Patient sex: M
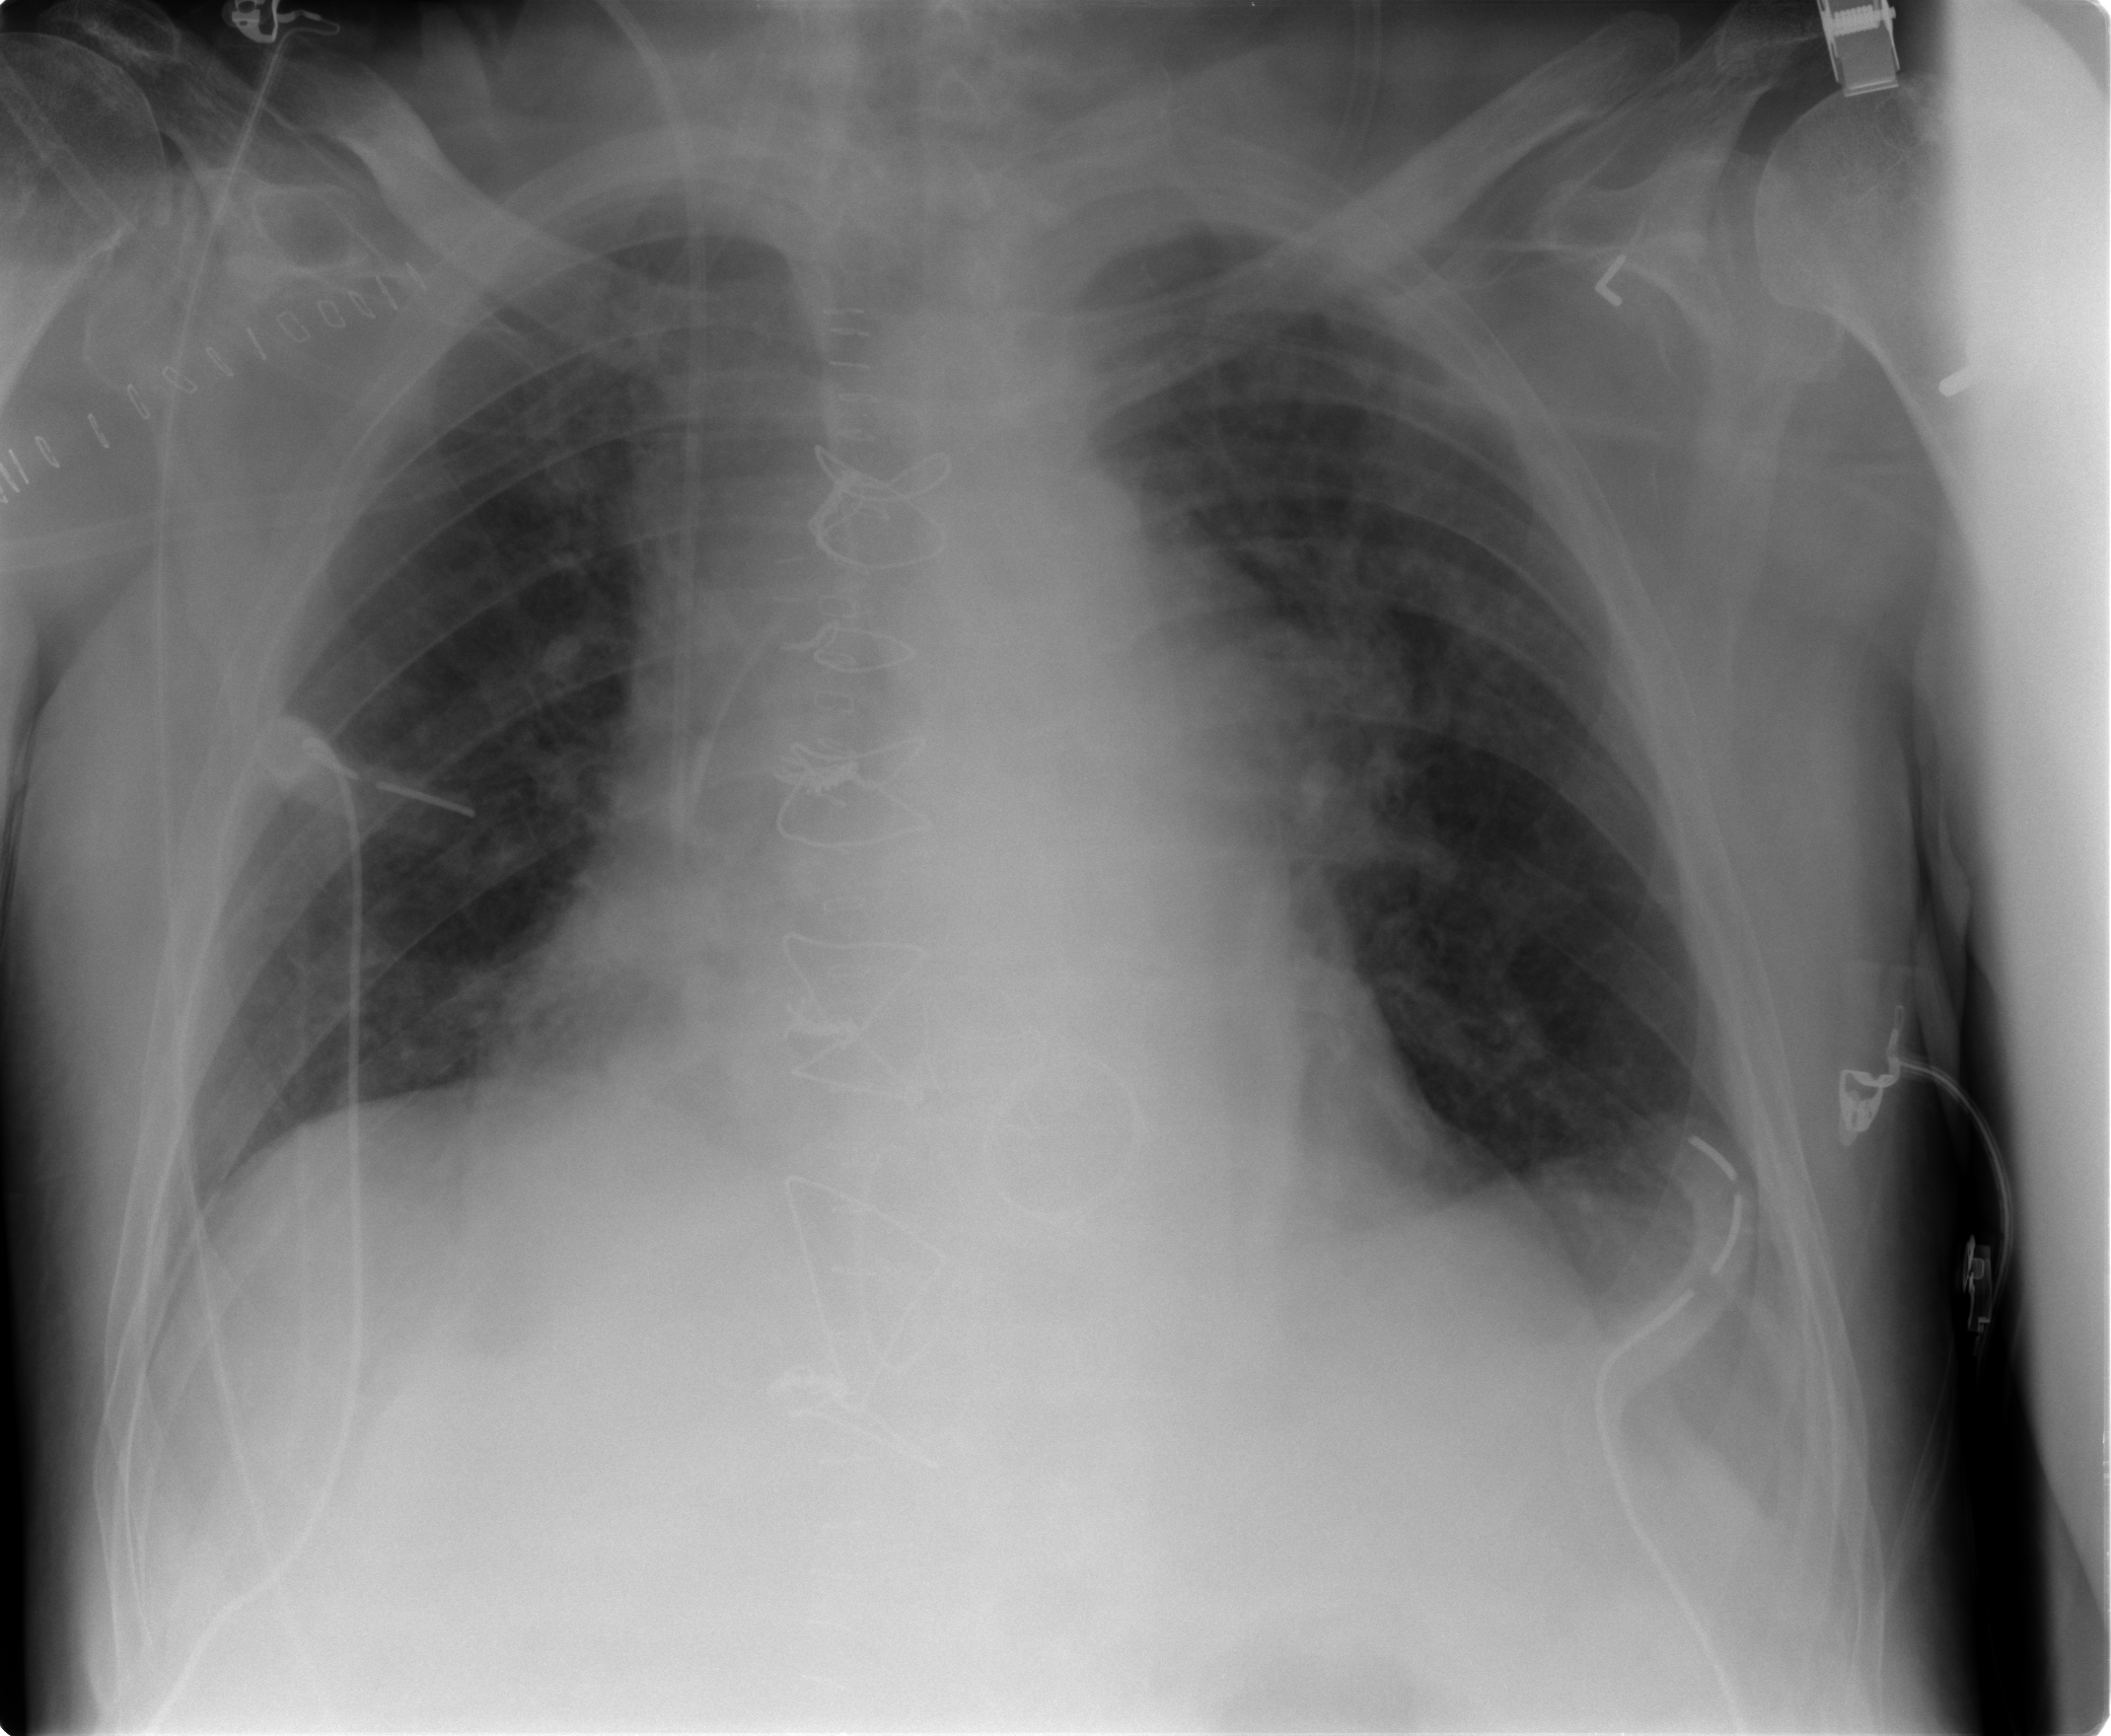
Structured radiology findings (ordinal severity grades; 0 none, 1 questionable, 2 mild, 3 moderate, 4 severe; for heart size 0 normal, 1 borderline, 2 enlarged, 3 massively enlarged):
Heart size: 2
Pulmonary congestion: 2
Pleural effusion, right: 0
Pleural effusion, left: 1
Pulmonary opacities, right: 0
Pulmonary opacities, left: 0
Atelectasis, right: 2
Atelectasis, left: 2